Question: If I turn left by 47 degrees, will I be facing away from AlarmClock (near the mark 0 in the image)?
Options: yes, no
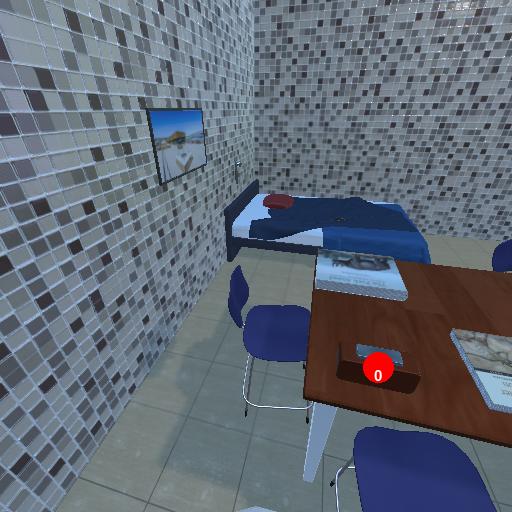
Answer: yes